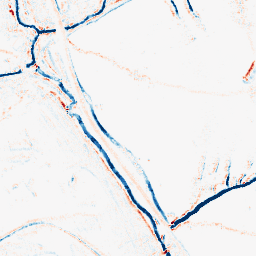
Category: morphological
Decomposition family: morphological_ellipse
Decomposition parameters: operation: average
width: 5
height: 5
Upsampling method: sinc_blackman
Upsampling parameters: scale: 2
kernel_size: 8
Upsampling scale: 2